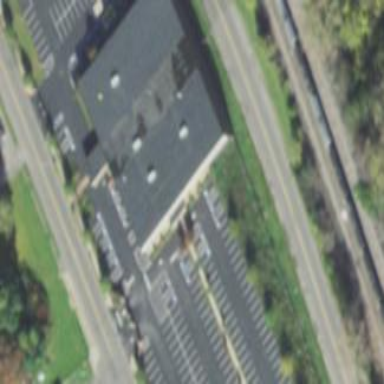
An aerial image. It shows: Building that serves as place of worship.